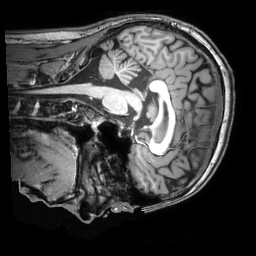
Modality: T1w
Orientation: sagittal
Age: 27
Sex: male
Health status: healthy
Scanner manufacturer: philips
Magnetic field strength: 3 T
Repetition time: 0.008184 s
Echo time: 0.00375 s